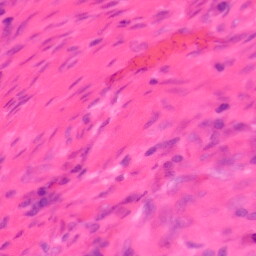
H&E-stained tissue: Colon